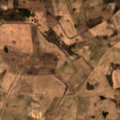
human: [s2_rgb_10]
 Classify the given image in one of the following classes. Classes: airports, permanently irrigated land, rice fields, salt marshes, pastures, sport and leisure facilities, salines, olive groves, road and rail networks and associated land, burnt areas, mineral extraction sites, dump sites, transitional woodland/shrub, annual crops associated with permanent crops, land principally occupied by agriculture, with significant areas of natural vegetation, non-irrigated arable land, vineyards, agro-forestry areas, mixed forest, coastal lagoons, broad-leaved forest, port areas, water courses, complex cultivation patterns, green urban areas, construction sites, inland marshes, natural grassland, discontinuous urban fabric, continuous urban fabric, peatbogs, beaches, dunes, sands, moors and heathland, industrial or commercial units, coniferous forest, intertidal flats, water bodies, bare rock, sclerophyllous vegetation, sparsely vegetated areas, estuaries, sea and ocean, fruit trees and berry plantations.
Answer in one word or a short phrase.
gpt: non-irrigated arable land, complex cultivation patterns